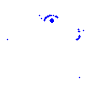
Particle: proton